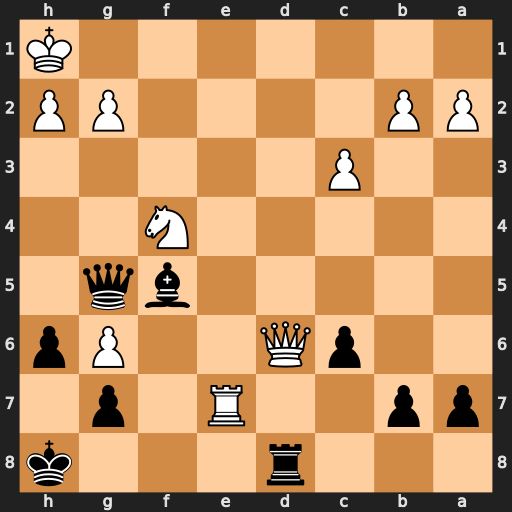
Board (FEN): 3r3k/pp2R1p1/2pQ2Pp/5bq1/5N2/2P5/PP4PP/7K
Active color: b
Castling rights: -
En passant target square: -
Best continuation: Qxe7 Qxd8+ Qxd8